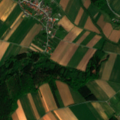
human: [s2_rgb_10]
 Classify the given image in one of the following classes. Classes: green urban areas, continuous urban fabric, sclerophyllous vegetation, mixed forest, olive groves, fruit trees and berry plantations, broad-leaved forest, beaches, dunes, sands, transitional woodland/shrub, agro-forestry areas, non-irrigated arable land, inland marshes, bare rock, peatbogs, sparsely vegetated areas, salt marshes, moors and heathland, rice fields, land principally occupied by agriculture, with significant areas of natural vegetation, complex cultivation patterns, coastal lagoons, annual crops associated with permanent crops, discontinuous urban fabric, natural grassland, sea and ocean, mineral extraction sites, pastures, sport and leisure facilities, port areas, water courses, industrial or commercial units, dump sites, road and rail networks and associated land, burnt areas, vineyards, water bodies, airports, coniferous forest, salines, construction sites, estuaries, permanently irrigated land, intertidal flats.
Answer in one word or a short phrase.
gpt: discontinuous urban fabric, non-irrigated arable land, complex cultivation patterns, land principally occupied by agriculture, with significant areas of natural vegetation, mixed forest